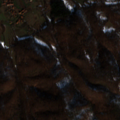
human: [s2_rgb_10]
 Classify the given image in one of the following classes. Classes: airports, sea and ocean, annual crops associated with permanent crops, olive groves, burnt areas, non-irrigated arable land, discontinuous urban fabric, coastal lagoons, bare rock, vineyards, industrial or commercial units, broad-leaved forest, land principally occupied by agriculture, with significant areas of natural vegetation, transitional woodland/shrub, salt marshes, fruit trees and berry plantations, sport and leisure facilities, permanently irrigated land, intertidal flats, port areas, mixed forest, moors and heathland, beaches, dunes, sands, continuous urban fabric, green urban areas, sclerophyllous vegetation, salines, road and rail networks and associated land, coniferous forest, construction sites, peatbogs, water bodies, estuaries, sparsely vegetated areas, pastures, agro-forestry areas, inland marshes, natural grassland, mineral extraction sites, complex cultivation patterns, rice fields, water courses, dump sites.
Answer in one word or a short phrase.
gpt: discontinuous urban fabric, complex cultivation patterns, land principally occupied by agriculture, with significant areas of natural vegetation, broad-leaved forest